Interaction volume radius: 10 \u00c5
Interaction volume height: 15 \u00c5
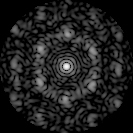
Disorder parameter: 0.6791